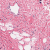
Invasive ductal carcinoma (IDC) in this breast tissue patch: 0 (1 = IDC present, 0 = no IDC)